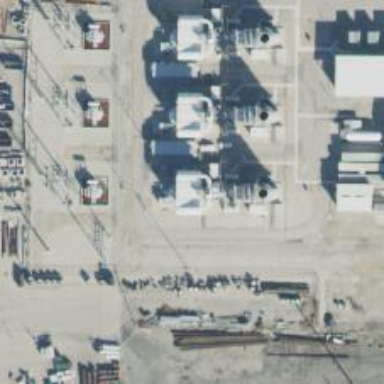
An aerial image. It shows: Gas turbine generator powered by gas.